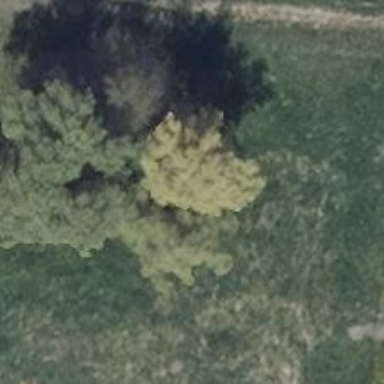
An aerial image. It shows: Deciduous tree with broadleaved leaves.